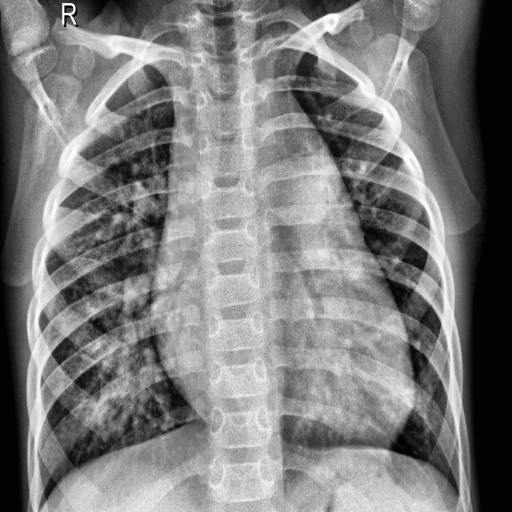
Finding: PNEUMONIA